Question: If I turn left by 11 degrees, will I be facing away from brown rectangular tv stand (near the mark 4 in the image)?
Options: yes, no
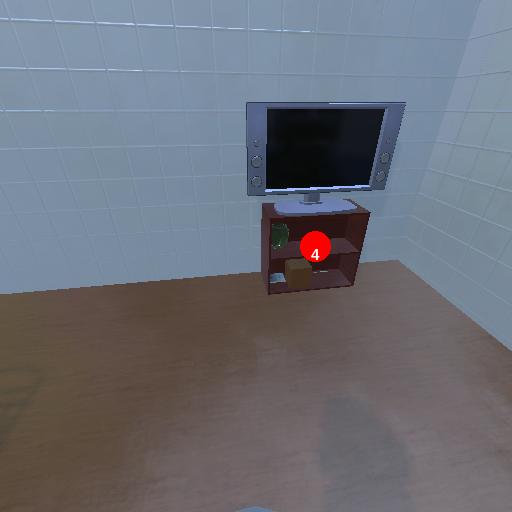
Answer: yes